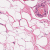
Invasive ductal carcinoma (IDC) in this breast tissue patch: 0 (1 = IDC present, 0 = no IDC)